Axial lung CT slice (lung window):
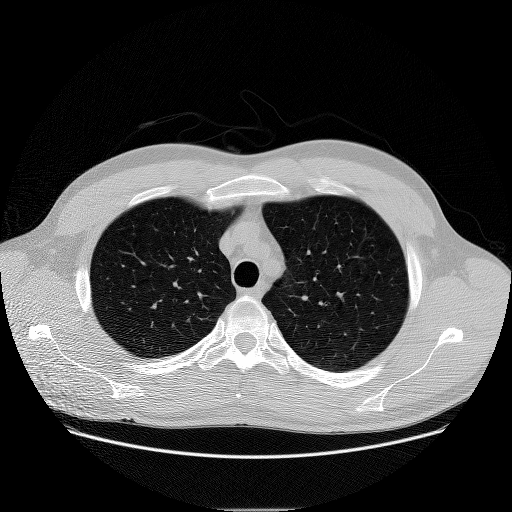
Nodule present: no